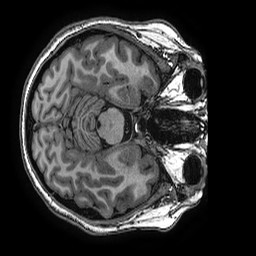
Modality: T1w
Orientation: axial
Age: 16
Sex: female
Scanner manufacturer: ge
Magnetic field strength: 3 T
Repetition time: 0.0077 s
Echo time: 0.003436 s